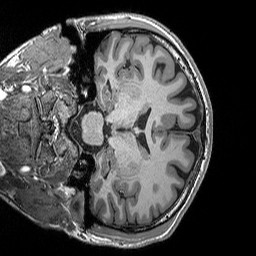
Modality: T1w
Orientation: coronal
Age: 27
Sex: male
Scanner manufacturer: siemens
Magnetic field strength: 3 T
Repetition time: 2.3 s
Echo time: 0.00298 s